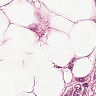
Metastatic tissue present: yes